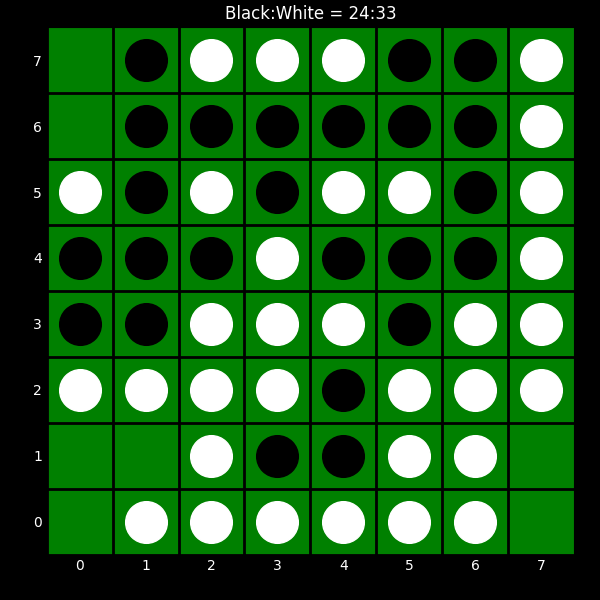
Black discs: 24
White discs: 33